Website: home-depot
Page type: payment
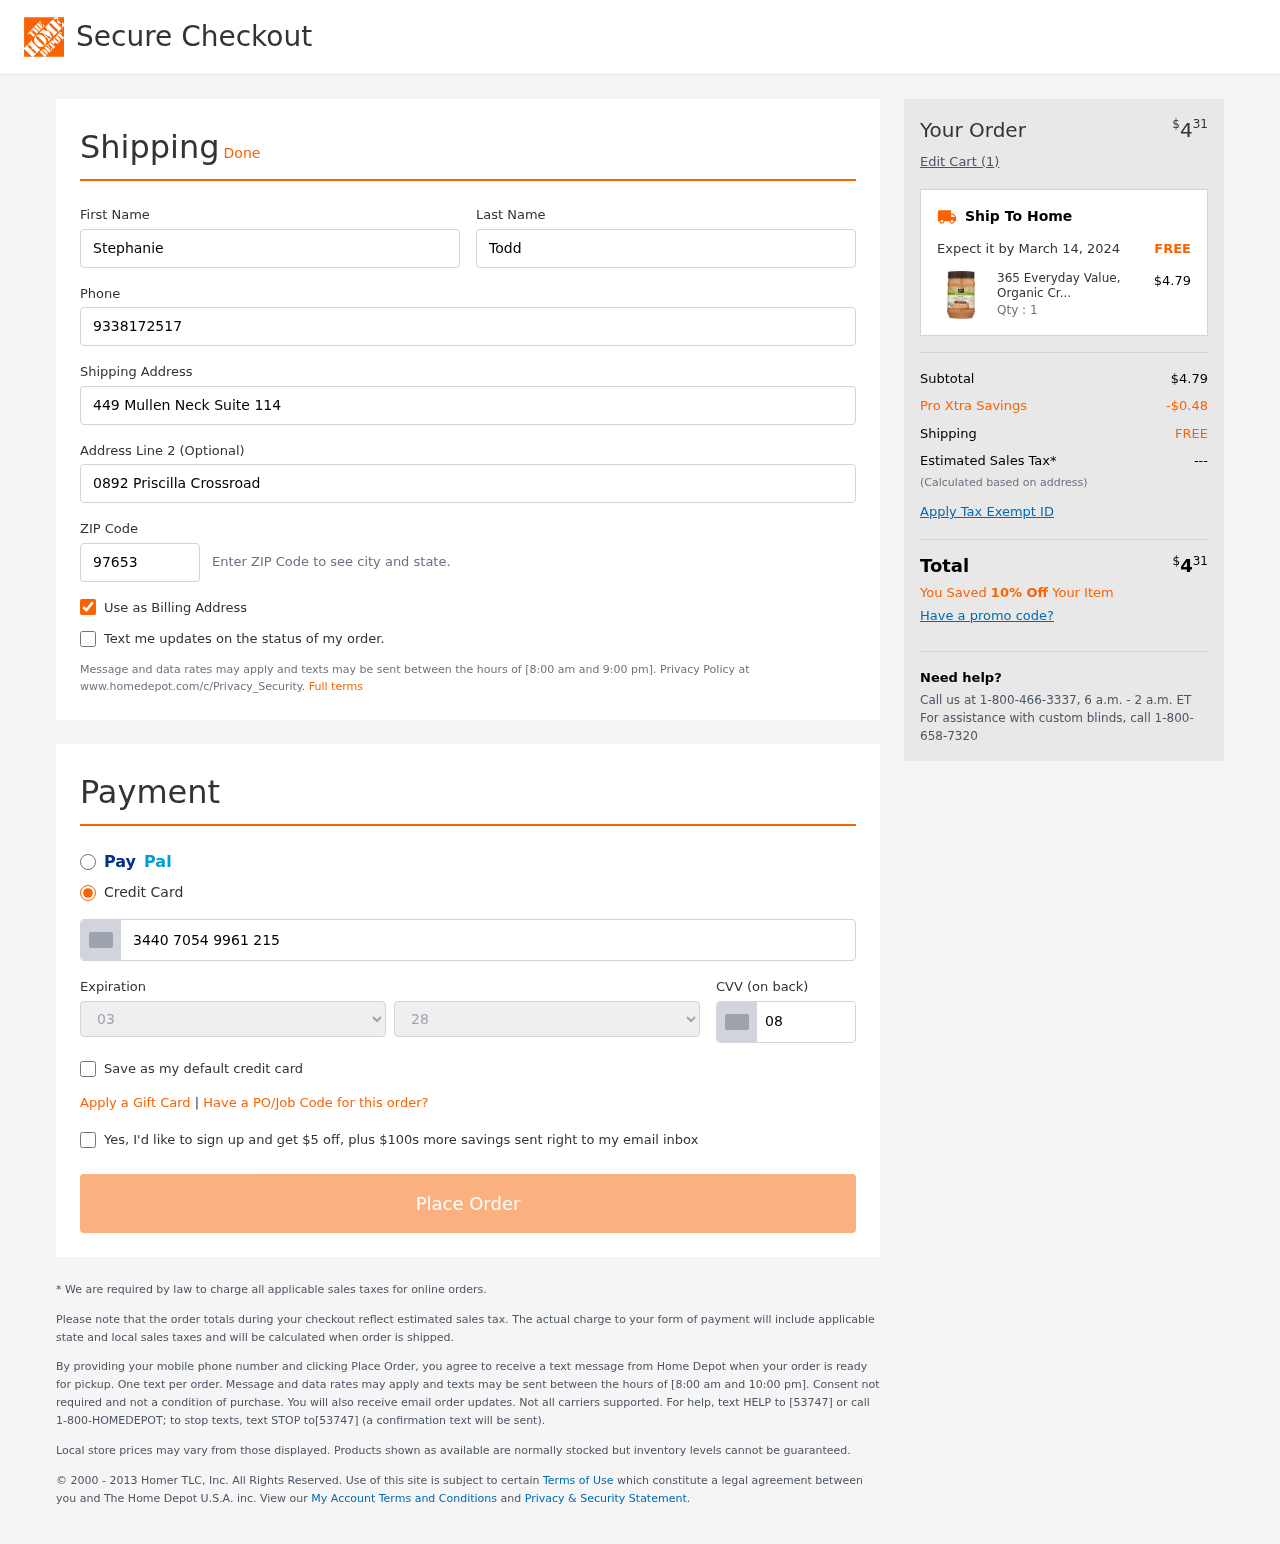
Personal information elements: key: PII_CARD_CVV
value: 0898
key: PII_CARD_EXPIRY_MONTH
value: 03
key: PII_CARD_EXPIRY_YEAR
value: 28
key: PII_CARD_NUMBER
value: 3440 7054 9961 215
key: PII_FIRSTNAME
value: Stephanie
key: PII_LASTNAME
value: Todd
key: PII_PHONE
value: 9338172517
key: PII_POSTCODE
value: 97653
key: PII_STREET
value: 449 Mullen Neck Suite 114
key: PII_STREET2
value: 0892 Priscilla Crossroad
Product elements: key: PRODUCT1_NAME
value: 365 Everyday Value, Organic Creamy Peanut Butter, Unsweetened, 16 oz
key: PRODUCT1_PRICE
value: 4.79
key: PRODUCT1_QUANTITY
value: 1
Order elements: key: ORDER_TOTAL
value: $431
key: ORDER_NUM_ITEMS
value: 1
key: ORDER_DELIVERY_DATE
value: March 14, 2024
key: ORDER_SUBTOTAL
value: $4.79
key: ORDER_DISCOUNT
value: -$0.48
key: ORDER_SHIPPING_COST
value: FREE